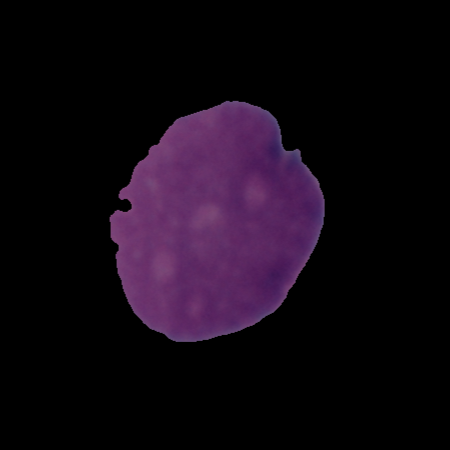
Label: cancer